六年级 · 度量几何学
如图，位于学校东偏南 $60^{\circ}$ 方向上的是 ( )。

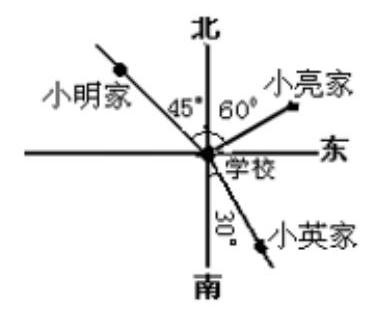
A. 小明家
B. 小亮家
C. 小英家
答案: C